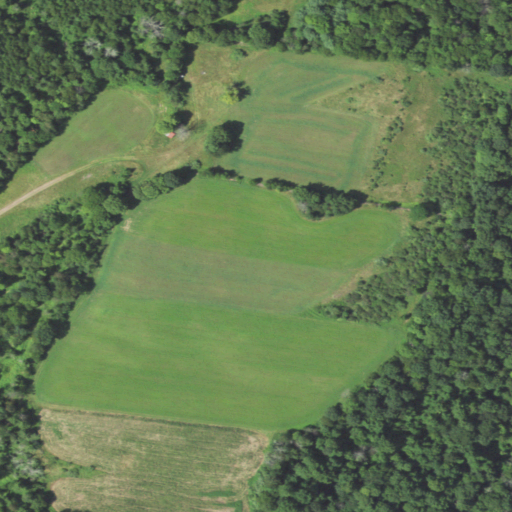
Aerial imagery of mountain in Pennsylvania named Bad Hill containing pasture, deciduous forest, and mixed forest